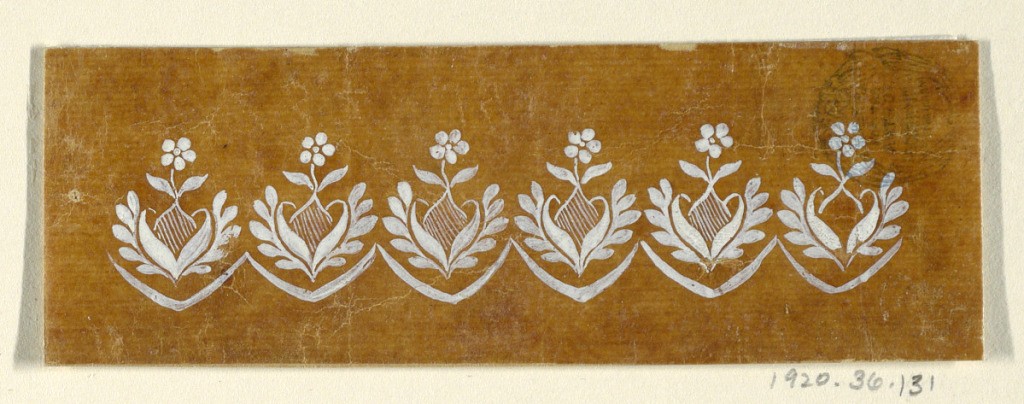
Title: Design for an Embroidered or Woven Border of the "Fabrique de St. Ruf"
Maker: Fabrique de Saint Ruf, Lyon, France
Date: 1805–1815
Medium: Brush and white gouache on glazed tracing paper
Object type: Drawing
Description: A fantastic plant is shown over the hollows of a pointed crest border. Six repeats are shown.